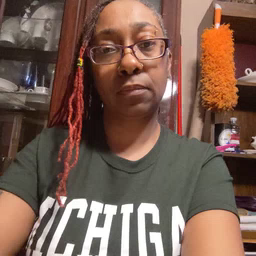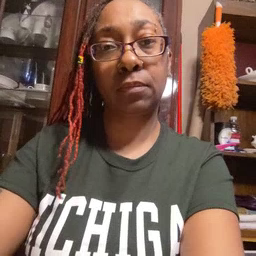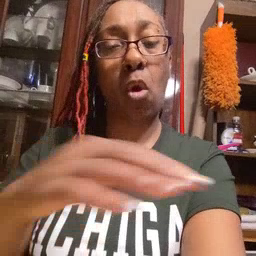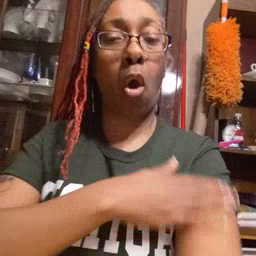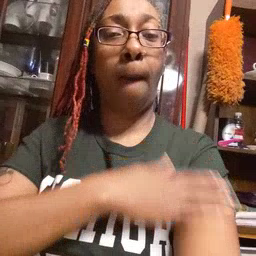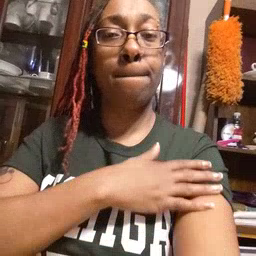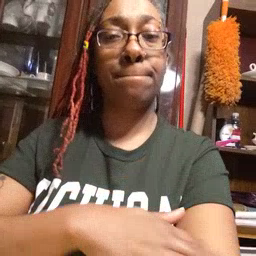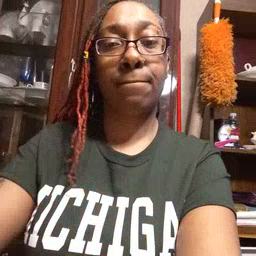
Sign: arm